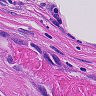
Metastatic tissue present: yes